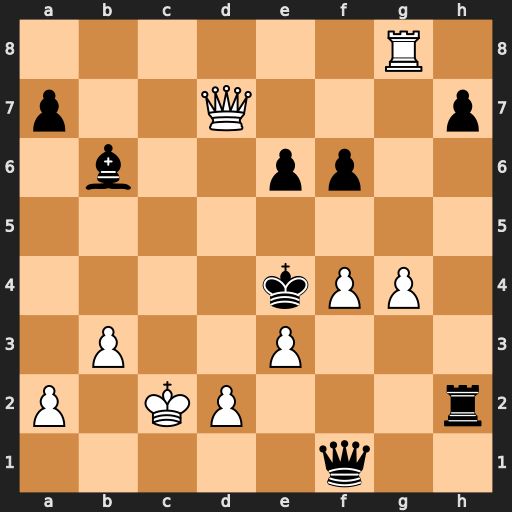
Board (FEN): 6R1/p2Q3p/1b2pp2/8/4kPP1/1P2P3/P1KP3r/5q2
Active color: w
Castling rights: -
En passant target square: -
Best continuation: Qc6#